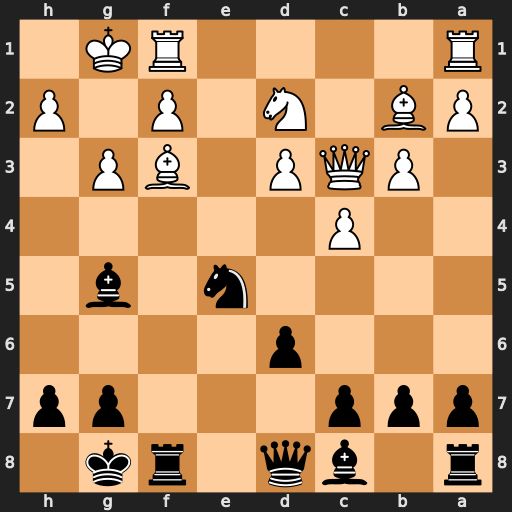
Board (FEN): r1bq1rk1/ppp3pp/3p4/4n1b1/2P5/1PQP1BP1/PB1N1P1P/R4RK1
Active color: b
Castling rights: -
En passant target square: -
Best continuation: Rxf3 Nxf3 Nxf3+